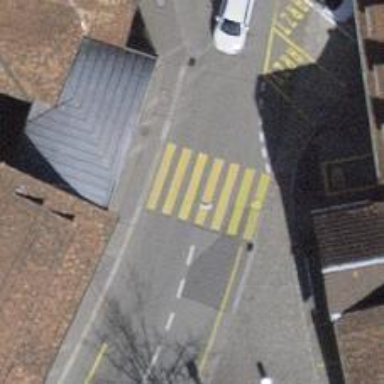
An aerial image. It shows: Uncontrolled zebra crossing with notable zebra markings.